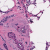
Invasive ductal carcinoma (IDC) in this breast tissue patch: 1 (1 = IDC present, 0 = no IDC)